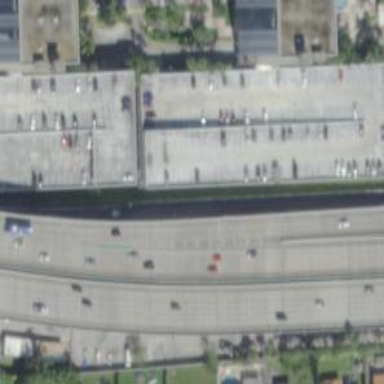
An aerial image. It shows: Primary link highway bridge with asphalt surface.